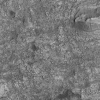
Atmospheric dust classification: not_dusty